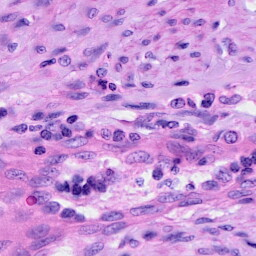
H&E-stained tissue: Cervix